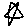
Label: star